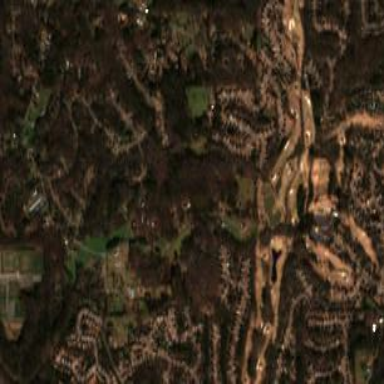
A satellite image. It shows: Golf course surrounded by greenery.